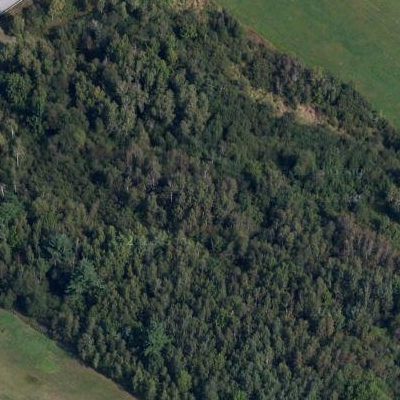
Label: eForest